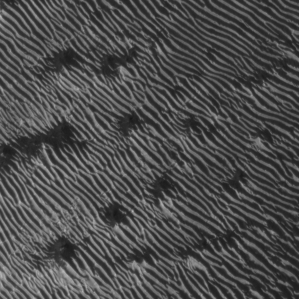
Label: frost